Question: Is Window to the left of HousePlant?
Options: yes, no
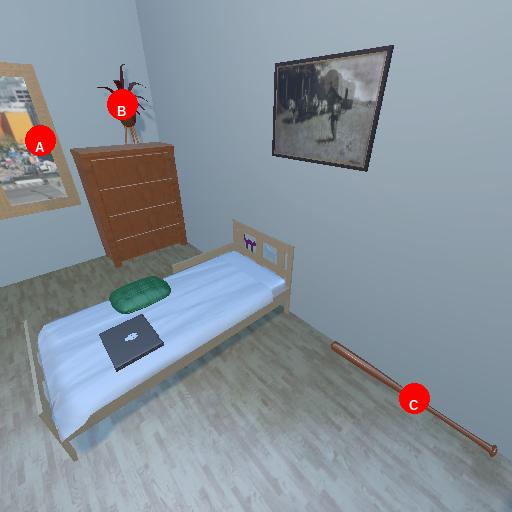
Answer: yes